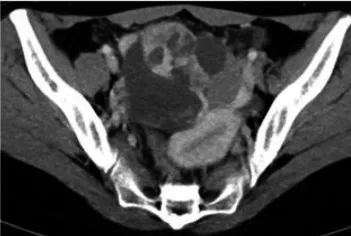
(A-D) Pelvic CT images. , venous phase.
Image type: radiology (ct)